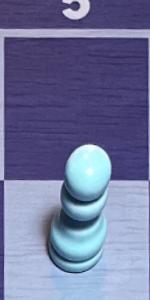
Label: Pawn_White